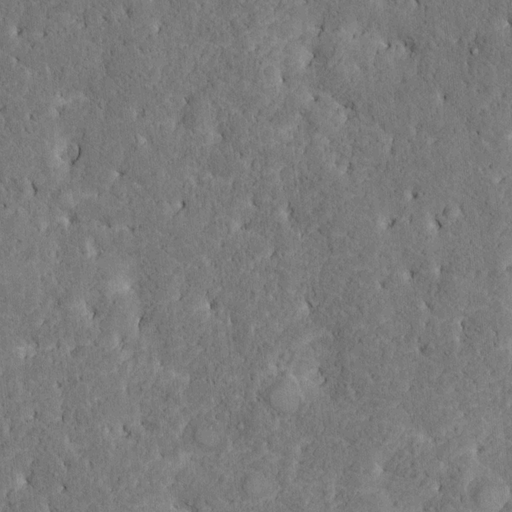
Classes present: Background